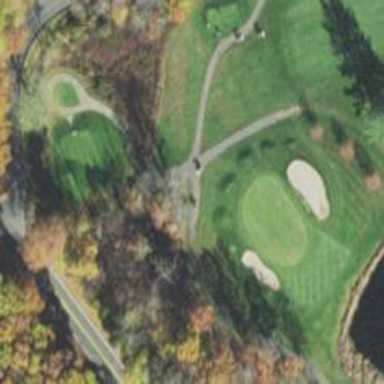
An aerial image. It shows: Service road used as golf cart path.